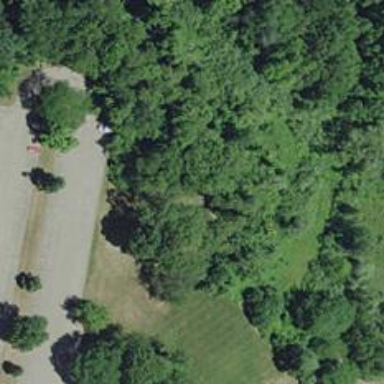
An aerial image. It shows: Disc golf hole.